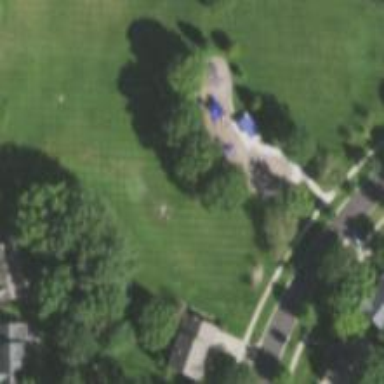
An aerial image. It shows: Playground with springy equipment.